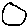
Label: circle